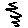
Label: zigzag